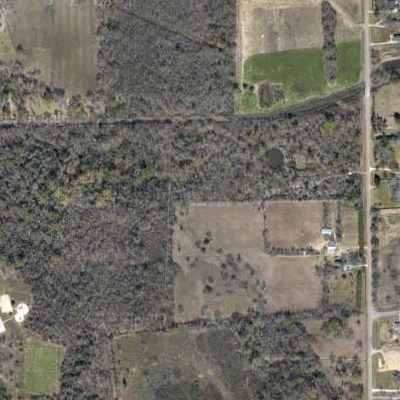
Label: eForest